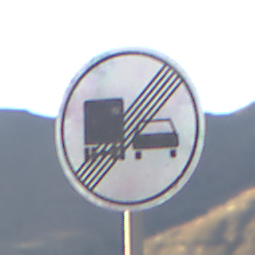
Verkehrszeichen: EndeUeberholverbotKraftfahrzeuge
Umgebung: Outdoor, Nature
Tageszeit: SunriseSunset
Wetter: Clear
Licht: Natural
Jahreszeit: NotSpecified
Kontrast: HighContrast